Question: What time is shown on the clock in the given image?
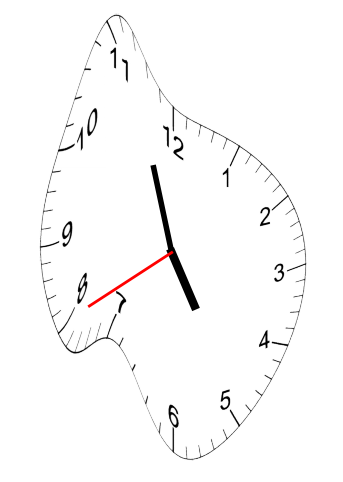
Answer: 04:56:40